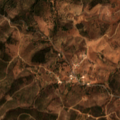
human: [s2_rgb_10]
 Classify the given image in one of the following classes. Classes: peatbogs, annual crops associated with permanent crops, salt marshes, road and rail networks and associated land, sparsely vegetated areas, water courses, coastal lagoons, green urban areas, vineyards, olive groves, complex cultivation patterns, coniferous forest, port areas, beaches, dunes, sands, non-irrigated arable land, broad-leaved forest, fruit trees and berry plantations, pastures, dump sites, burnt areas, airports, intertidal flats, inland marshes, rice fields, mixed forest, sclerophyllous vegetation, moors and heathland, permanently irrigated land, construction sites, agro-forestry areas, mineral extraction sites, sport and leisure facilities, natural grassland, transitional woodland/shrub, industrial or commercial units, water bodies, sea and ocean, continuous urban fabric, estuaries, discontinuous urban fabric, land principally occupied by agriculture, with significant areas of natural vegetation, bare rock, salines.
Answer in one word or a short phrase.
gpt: land principally occupied by agriculture, with significant areas of natural vegetation, sclerophyllous vegetation, transitional woodland/shrub